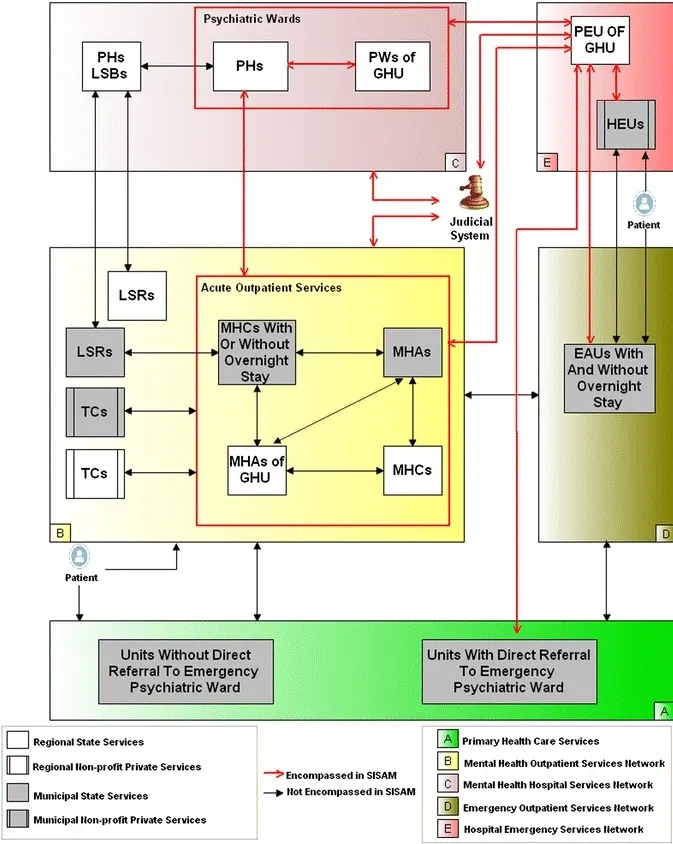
Structure and flow of the mental healthcare service network of the XIII Regional Health Department. EAUs emergency ambulatory units, HEUs general hospital emergency units, LSRs long stay residential services, MHAs mental health ambulatories, MHAs of GHU Mental Health Ambulatories of General Hospital of University of Sao Paulo, MHCs Mental Health Community Centers, PEU of GHU Psychiatric Emergency Unit of General Hospital of University of Sao Paulo, PHs Psychiatric Hospitals, PHs LSBs Psychiatric Hospitals Long Stay Beds, PWs of GHU Psychiatric Wards of General Hospital of University of Sao Paulo, TCs therapeutic communities.
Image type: chart (chart)